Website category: jobs
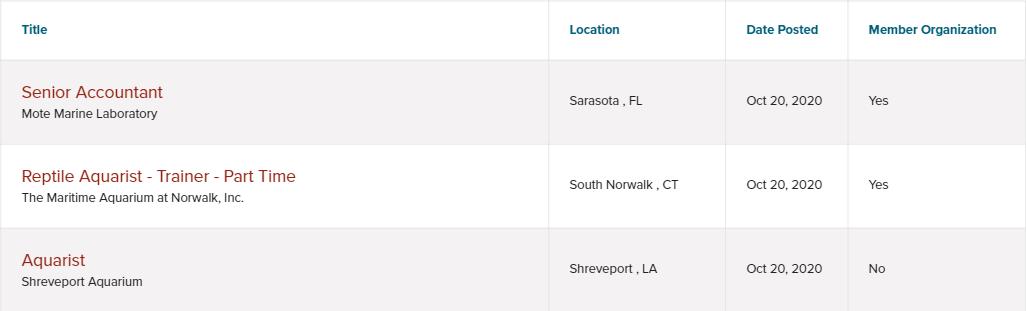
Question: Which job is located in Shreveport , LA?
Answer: Aquarist

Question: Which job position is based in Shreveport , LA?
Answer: Aquarist

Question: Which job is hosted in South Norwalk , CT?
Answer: Reptile Aquarist - Trainer - Part Time

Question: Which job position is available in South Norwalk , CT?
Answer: Reptile Aquarist - Trainer - Part Time

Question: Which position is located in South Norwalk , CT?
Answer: Reptile Aquarist - Trainer - Part Time

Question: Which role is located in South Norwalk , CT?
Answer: Reptile Aquarist - Trainer - Part Time

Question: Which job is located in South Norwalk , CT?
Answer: Reptile Aquarist - Trainer - Part Time

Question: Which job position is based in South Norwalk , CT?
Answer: Reptile Aquarist - Trainer - Part Time